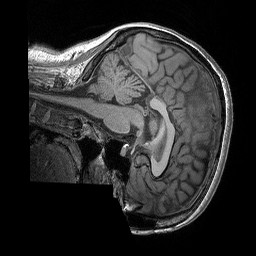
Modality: T1w
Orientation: sagittal
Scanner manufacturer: siemens
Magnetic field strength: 3 T
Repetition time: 2.3 s
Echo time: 0.00298 s